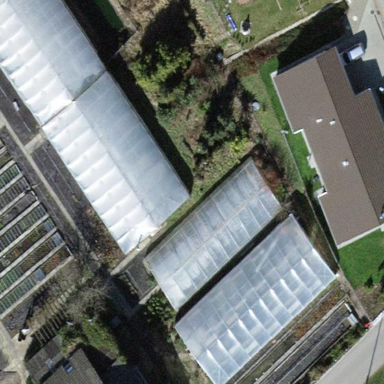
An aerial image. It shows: Greenhouse.